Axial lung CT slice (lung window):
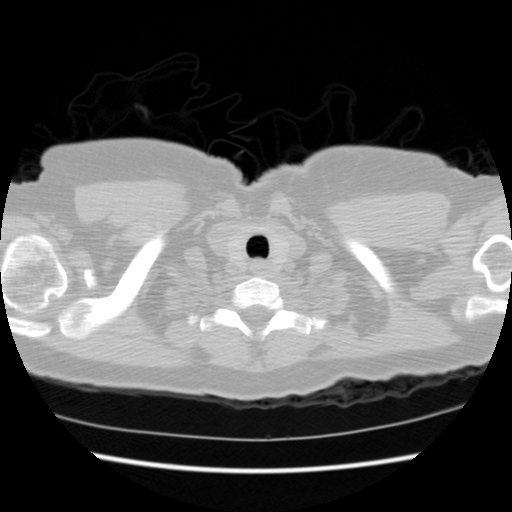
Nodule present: no